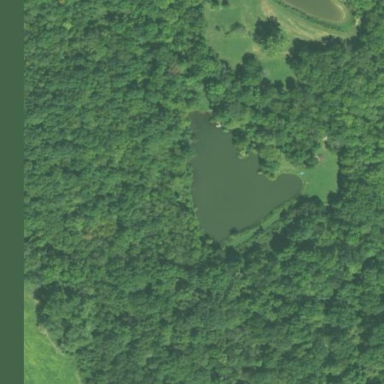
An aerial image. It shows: Pond with natural water.